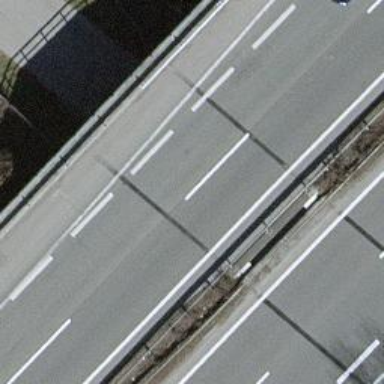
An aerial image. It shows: Motorway bridge with asphalt surface.